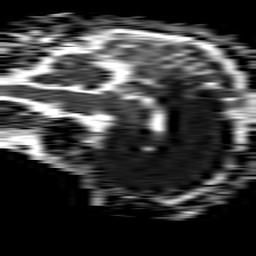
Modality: ADC
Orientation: sagittal
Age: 58
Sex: male
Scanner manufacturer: philips
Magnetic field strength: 1.5 T
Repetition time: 4.6 s
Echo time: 0.08517 s